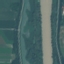
Land use / land cover class: River